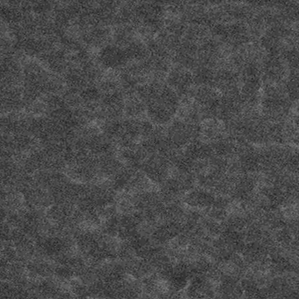
Label: frost